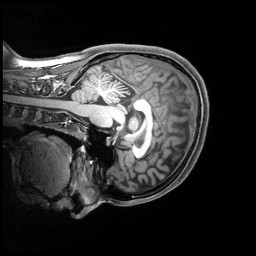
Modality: T1w
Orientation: sagittal
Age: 26
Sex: female
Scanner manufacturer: siemens
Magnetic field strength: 3 T
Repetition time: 2.4 s
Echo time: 0.00219 s